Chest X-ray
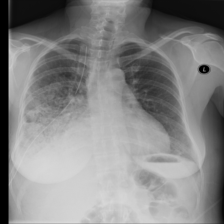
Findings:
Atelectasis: negative
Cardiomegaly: negative
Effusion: negative
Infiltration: positive
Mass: negative
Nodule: negative
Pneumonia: negative
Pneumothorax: negative
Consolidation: negative
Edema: negative
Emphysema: negative
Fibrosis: negative
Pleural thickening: negative
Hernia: negative